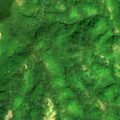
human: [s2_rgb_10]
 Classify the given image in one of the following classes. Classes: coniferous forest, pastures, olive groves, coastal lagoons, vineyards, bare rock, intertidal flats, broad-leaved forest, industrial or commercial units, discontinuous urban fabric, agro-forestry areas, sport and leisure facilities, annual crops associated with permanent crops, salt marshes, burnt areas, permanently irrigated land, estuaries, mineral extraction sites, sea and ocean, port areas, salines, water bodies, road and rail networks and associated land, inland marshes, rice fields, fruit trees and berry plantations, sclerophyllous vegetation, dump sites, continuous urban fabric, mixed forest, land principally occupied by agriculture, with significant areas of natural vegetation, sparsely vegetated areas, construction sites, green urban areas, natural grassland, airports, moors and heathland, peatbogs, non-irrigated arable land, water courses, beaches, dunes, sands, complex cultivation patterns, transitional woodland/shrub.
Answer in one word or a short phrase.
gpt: broad-leaved forest